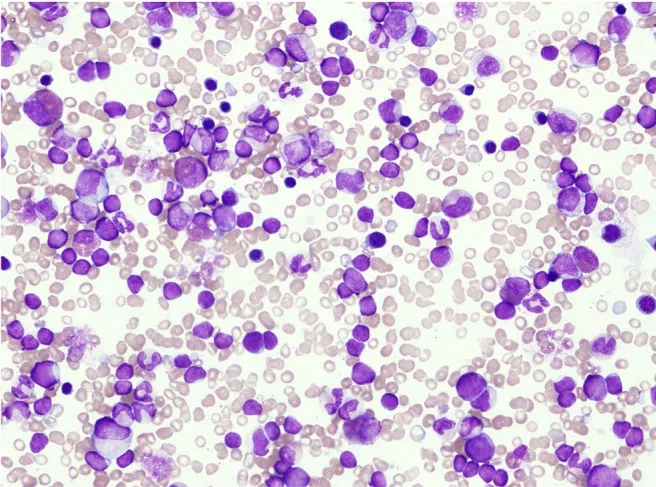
Bone marrow examination showed a decrease in mature granulocytes and slight myeloperoxidase stain-negative blast cells but no monoclonal cell proliferation with May-Giemsa staining.
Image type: pathology (giemsa)